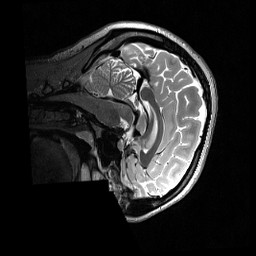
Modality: T2w
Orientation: sagittal
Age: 25
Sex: female
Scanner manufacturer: siemens
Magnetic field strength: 3 T
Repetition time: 3.2 s
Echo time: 0.566 s